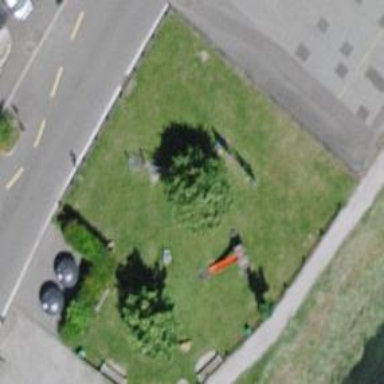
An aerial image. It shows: Playground area for leisure activities on the land.